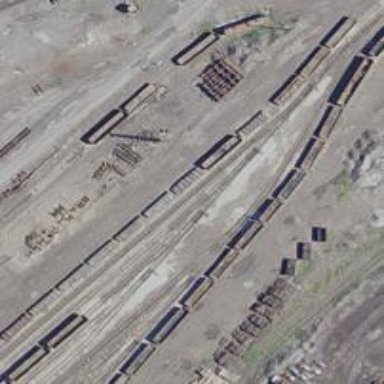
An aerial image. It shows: Rail spur service.